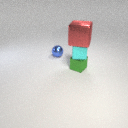
small cyan rubber cube above small green metal cube